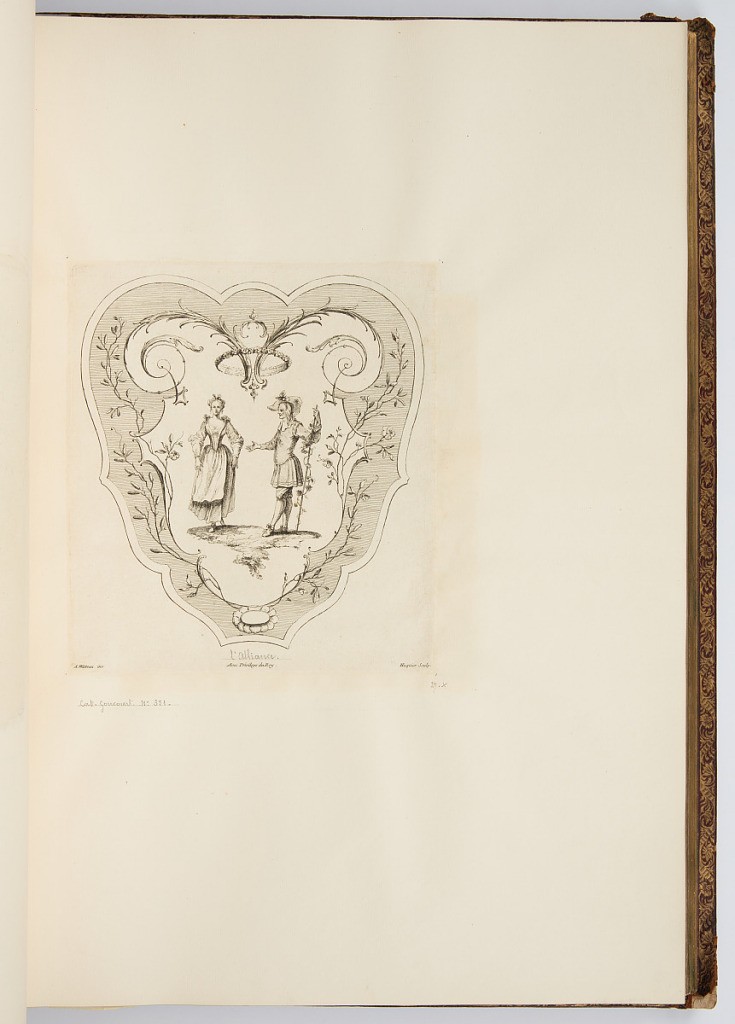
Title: L'Alliance
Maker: Antoine Watteau, French, 1684–1721
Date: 1723-1735
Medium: Etching on laid paper
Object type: Bound print
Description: Heart shaped cartouche with a vignette of an older man holding an ivy-wound staff turned toward a younger woman who is facing forward. They are surrounded by scrolls and vines. The plate is signed; the title is inscribed in graphite, but can be found printed in other versions of the plate.